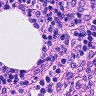
Metastatic tissue present: no